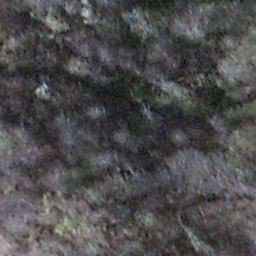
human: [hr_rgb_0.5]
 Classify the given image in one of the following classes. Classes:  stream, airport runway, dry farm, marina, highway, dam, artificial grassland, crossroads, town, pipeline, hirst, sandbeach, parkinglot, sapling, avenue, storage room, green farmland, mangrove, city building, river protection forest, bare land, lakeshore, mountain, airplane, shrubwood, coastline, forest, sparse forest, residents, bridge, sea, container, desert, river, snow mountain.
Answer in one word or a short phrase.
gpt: shrubwood